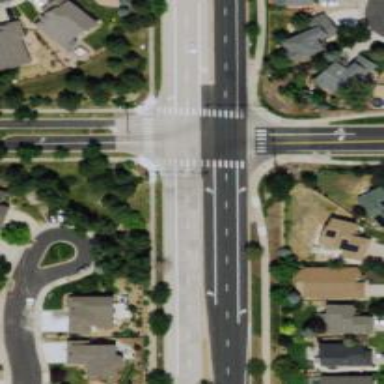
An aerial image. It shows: Marked road crossing.